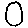
Label: circle